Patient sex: M
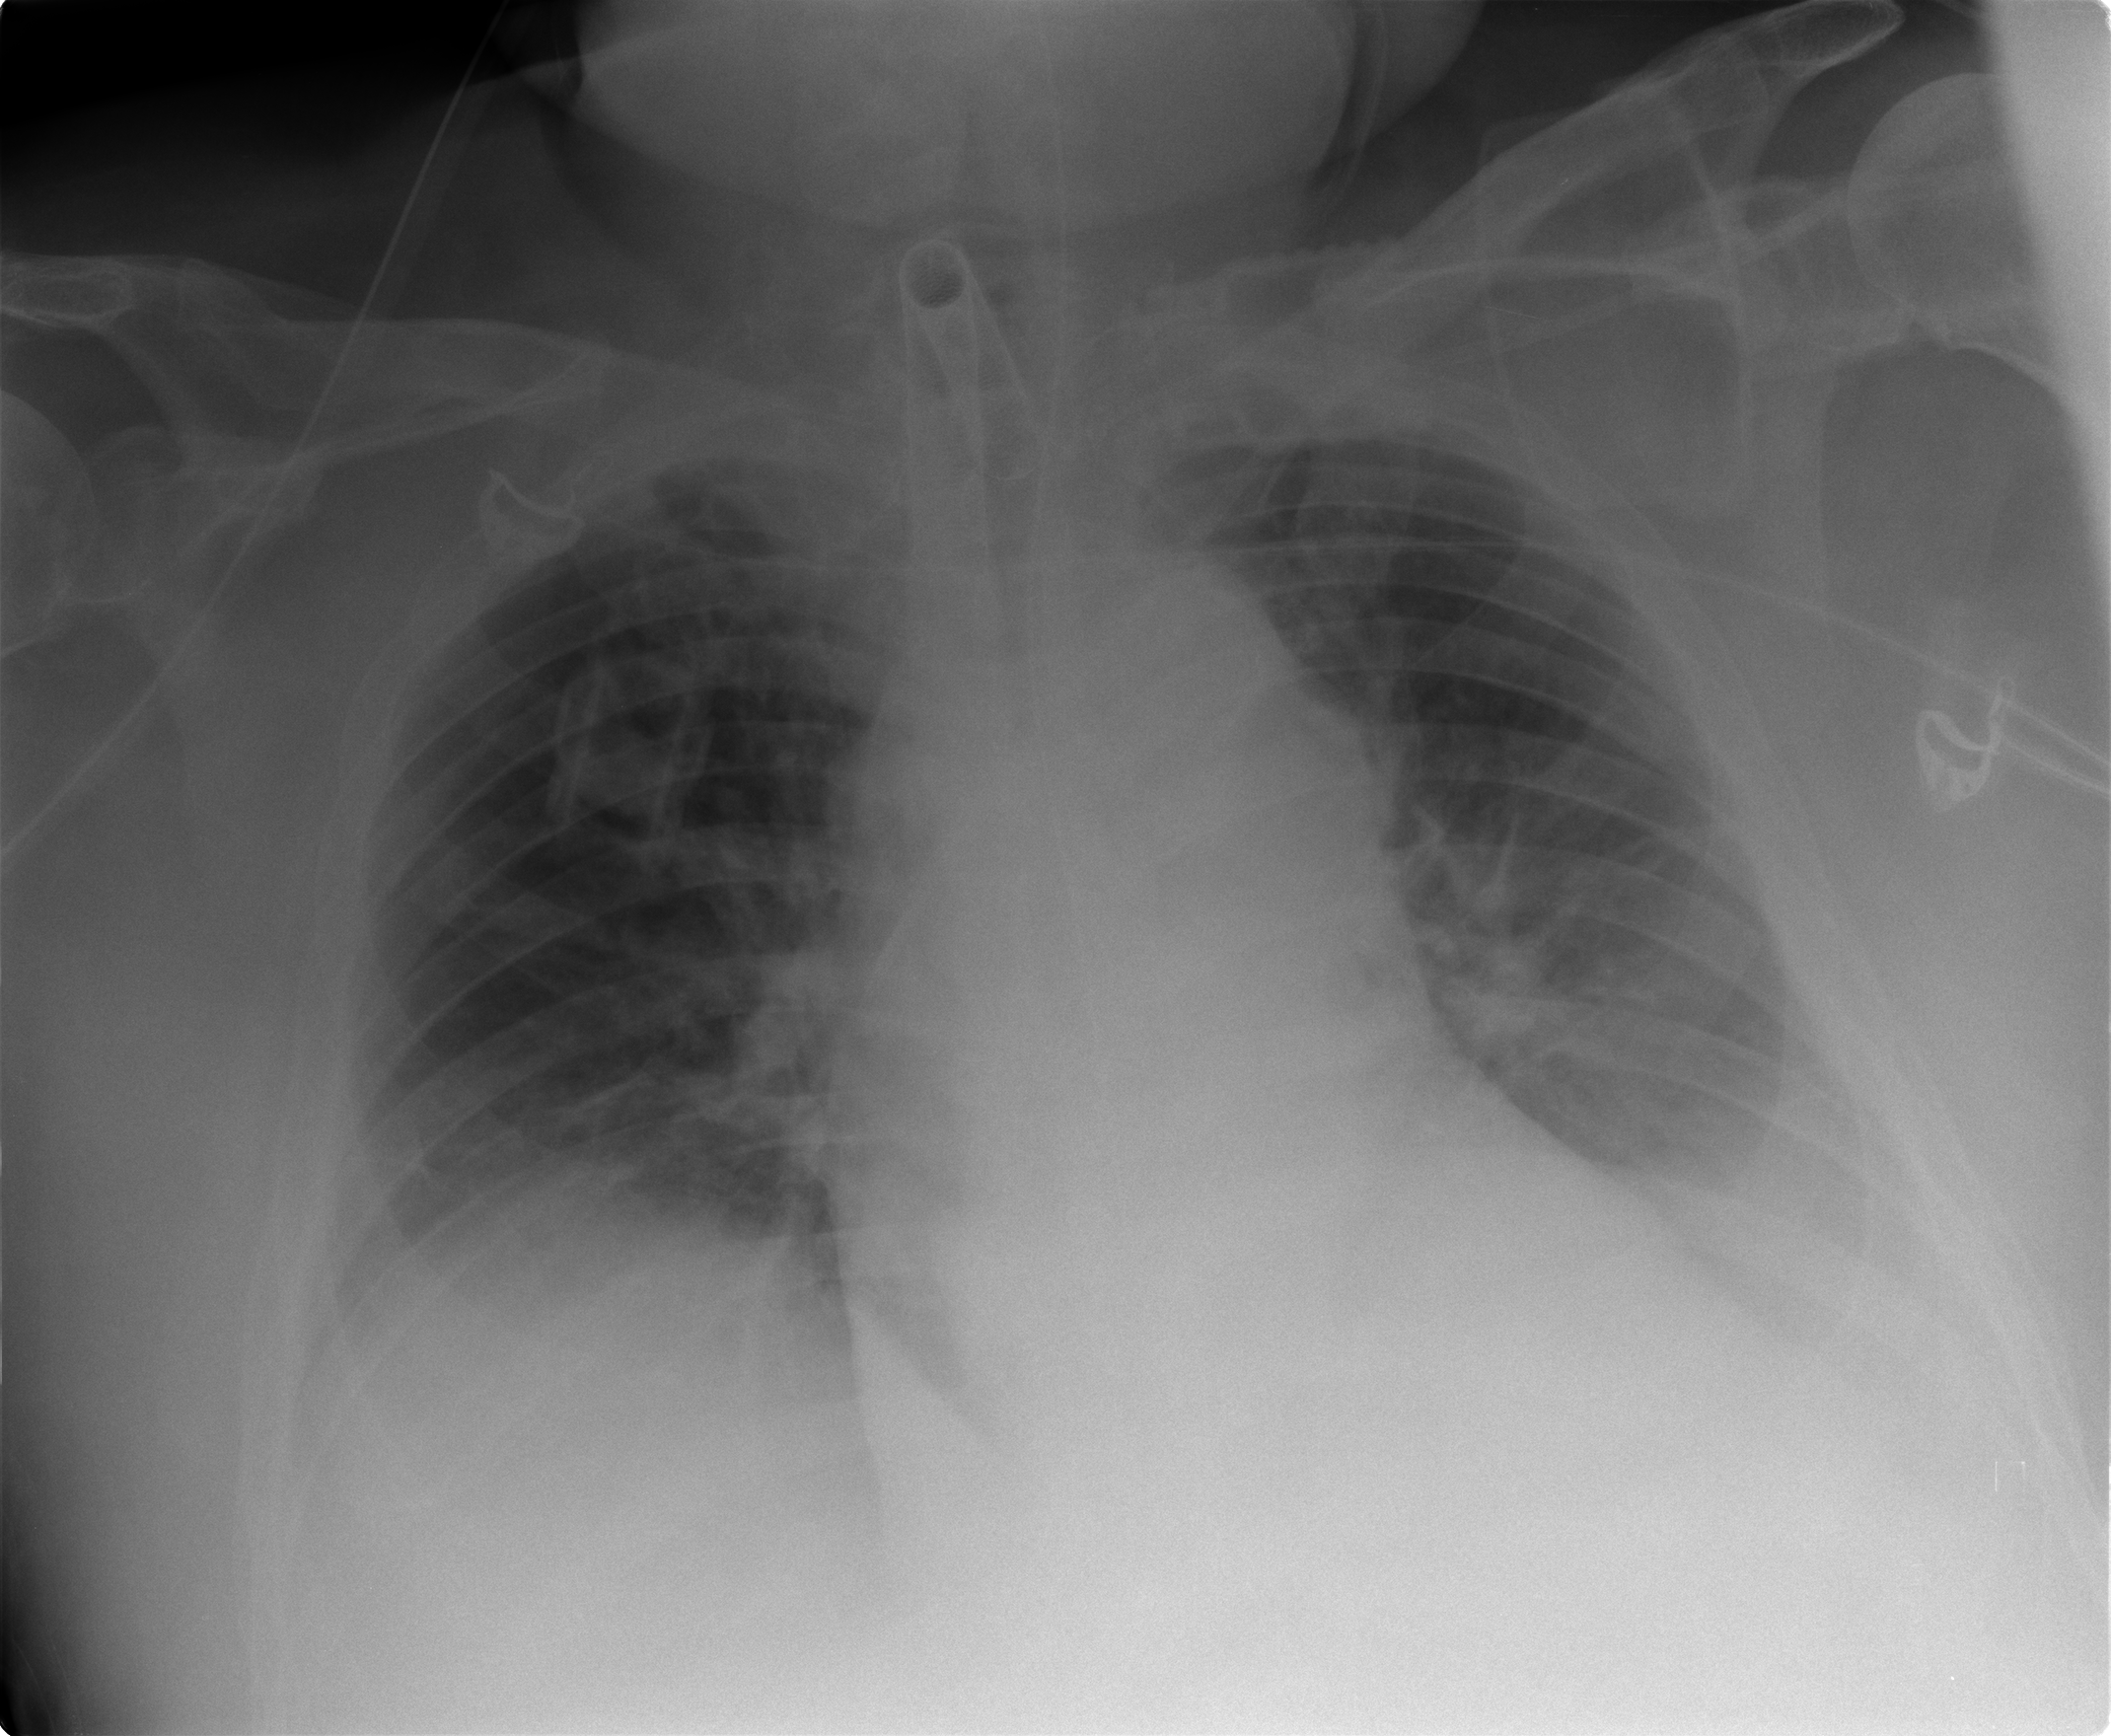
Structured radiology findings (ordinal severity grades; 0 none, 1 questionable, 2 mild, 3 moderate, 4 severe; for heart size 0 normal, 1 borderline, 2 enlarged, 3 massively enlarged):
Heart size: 2
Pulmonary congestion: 2
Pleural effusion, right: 1
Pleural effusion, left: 2
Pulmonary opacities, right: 0
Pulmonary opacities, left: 0
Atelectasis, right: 2
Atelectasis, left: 3